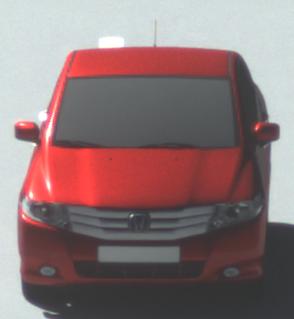
Make: Honda
Model: City
Detailed model: Gen. 6
Model produced from: 2008
Model produced until: 2013
Doors: 4
Color: red
Road condition: dry road
Daytime: morning or afternoon
Contrast: high contrast